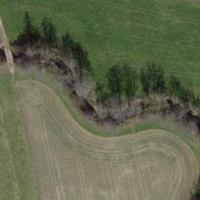
EUNIS habitat code: 52
Species observed at this site:
Allium ursinum